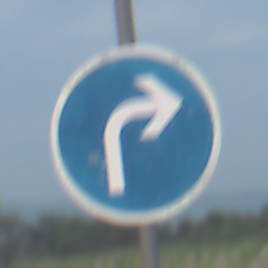
Verkehrszeichen: VorgeschriebeneFahrtrichtungRechts
Umgebung: Outdoor, Nature
Tageszeit: SunriseSunset
Wetter: PartlyCloudy
Licht: Natural
Jahreszeit: NotSpecified
Kontrast: LowContrast